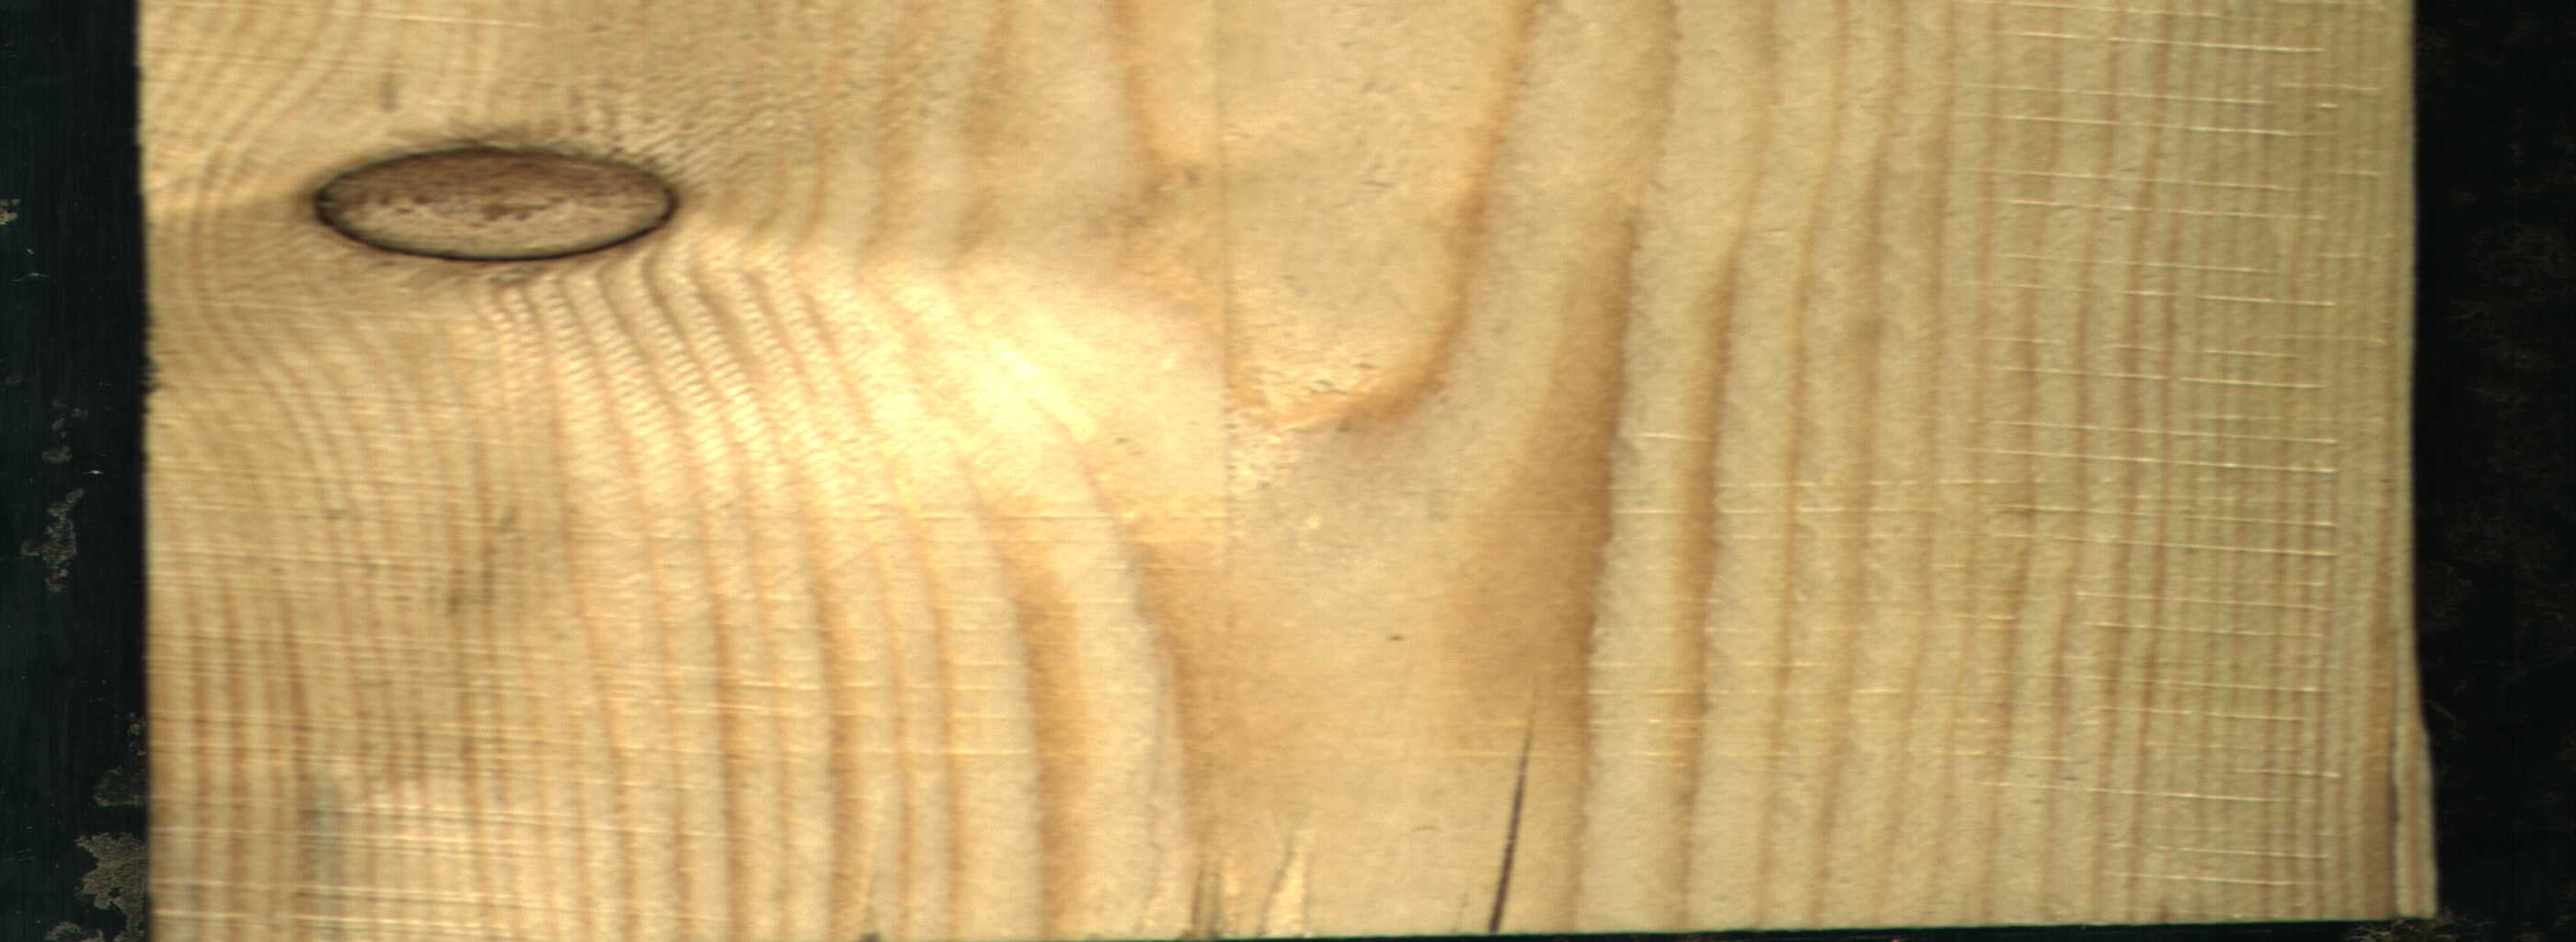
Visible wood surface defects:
Crack
Dead_Knot